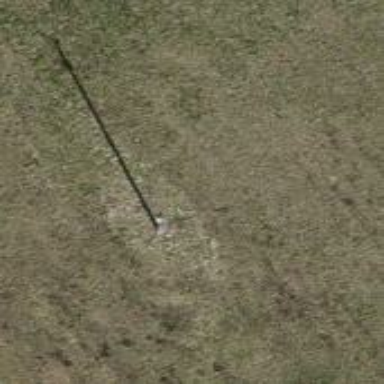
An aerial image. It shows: Power pole.